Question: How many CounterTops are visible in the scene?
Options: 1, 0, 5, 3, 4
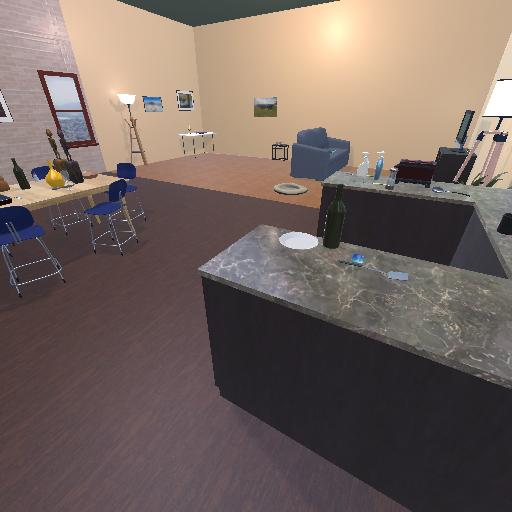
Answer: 1